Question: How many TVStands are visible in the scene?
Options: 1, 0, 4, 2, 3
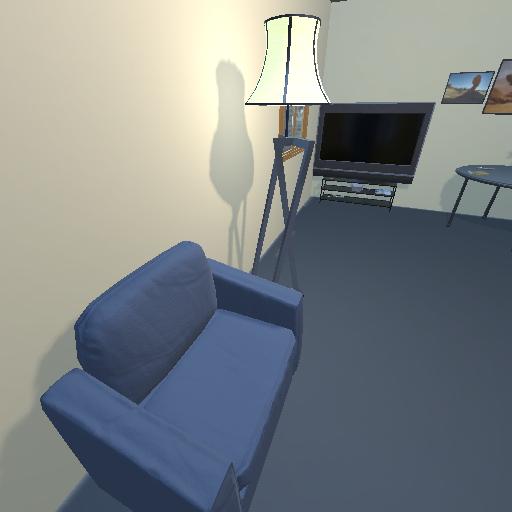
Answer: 1